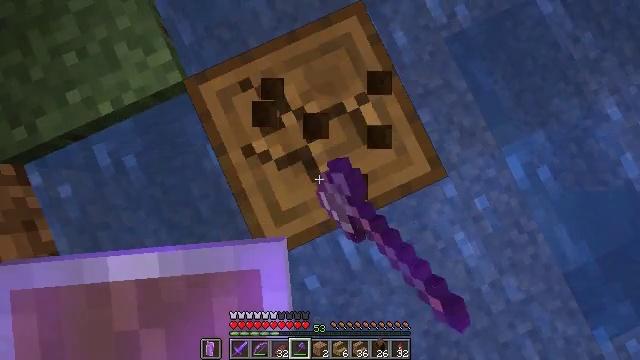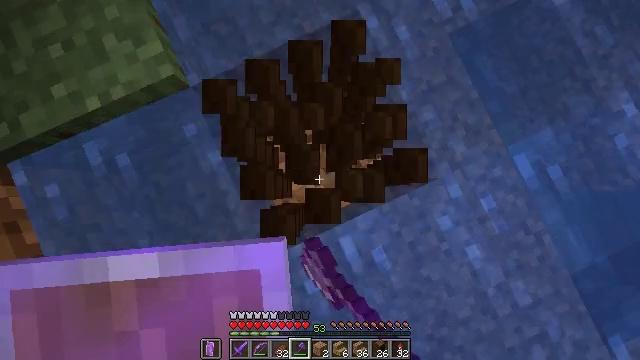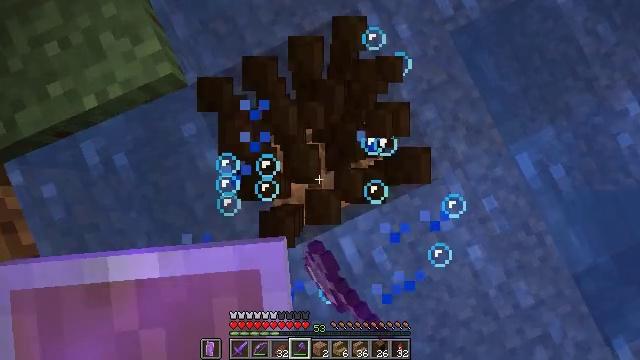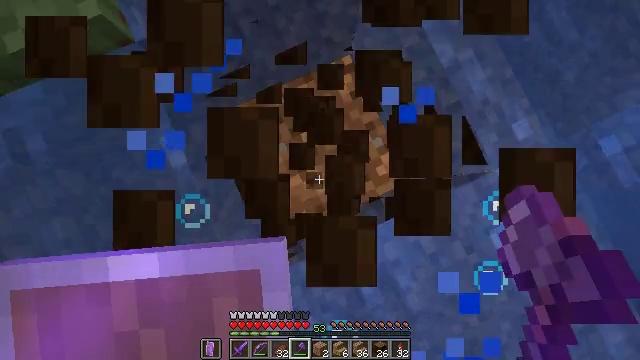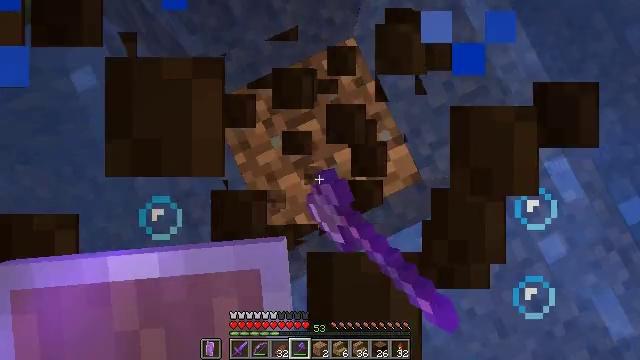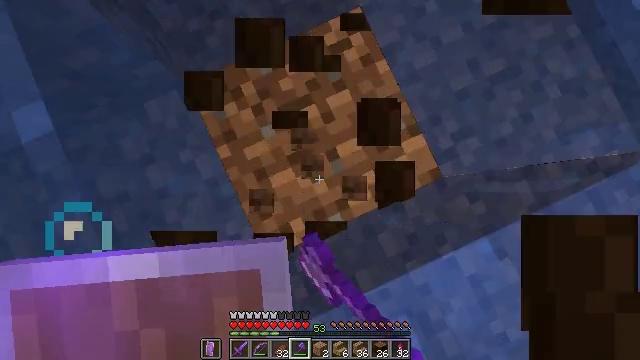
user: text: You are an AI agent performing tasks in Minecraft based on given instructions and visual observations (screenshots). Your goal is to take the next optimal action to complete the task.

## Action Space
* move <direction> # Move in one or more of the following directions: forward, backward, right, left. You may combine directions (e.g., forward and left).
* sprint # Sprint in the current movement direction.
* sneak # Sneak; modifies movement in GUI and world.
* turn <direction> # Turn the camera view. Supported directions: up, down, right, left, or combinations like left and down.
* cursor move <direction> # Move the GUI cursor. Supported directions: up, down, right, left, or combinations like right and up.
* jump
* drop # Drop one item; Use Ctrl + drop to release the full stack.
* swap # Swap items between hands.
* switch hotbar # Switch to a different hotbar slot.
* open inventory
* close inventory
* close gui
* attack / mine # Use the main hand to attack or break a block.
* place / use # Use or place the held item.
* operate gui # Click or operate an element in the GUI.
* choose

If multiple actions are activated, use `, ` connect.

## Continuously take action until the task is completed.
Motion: motion action
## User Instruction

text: Chop down the spruce log.
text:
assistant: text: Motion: sneak, attack / mine
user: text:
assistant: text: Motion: sneak, attack / mine
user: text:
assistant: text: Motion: sneak, attack / mine
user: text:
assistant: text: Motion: sneak, attack / mine
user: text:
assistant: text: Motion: sneak, attack / mine
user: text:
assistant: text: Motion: sneak, attack / mine